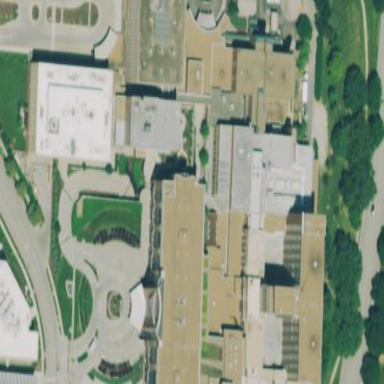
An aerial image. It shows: Hospital building.